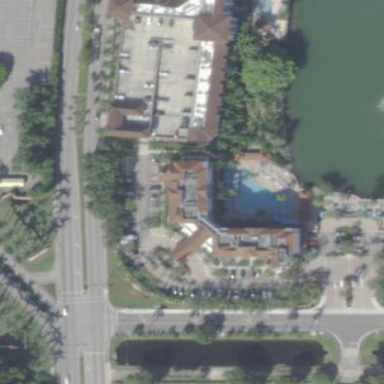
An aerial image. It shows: Hotel building.